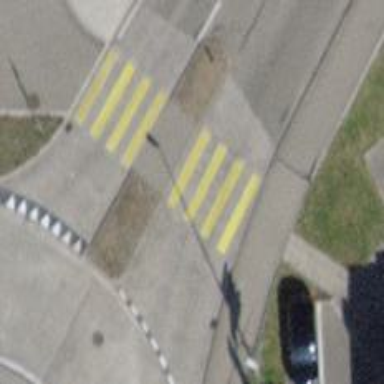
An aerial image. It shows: Zebra crossing on the road.